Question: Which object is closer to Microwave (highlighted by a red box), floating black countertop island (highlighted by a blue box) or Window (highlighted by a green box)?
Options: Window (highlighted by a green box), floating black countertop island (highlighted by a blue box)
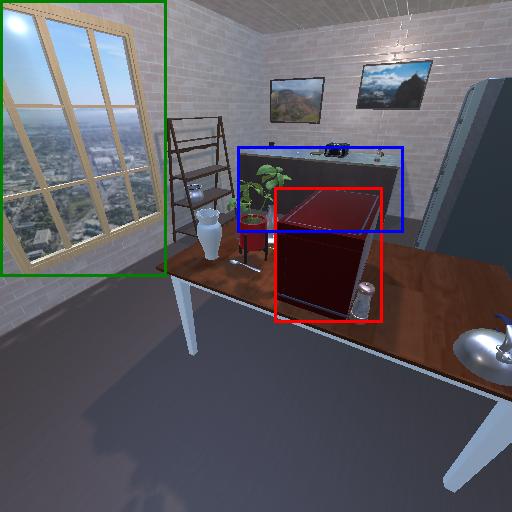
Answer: Window (highlighted by a green box)